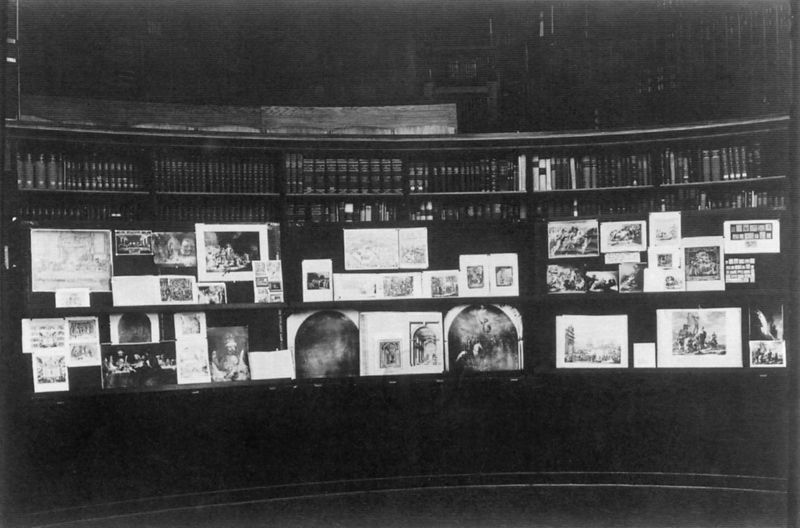
Titel: Blick in den Lesesaal mit Tafeln der Rembrandt- Ausstellung (“Claudius Civilis”)
Künstler: Aby Warburg
Institution: London, The Warburg Institute Archive ©
Schlagwörter: dunkel, gemälde, weiß, landschaft, menschen, grau, holz, schwarz, fächer, alt, regal, rahmen, bild, rund, bilder, bücher, schrank, bogen, grafik, foto, fotografie, gang, schwarz-weiß, kunst, reihen, ausstellung, halbrund, bücherregal, bibliothek, bücherei, regale, sammlung, museum, anordnung, schwrzweiß, archiv, wissen, informationen, bücherrei, abi warburg, bib